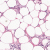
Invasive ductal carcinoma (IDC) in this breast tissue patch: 0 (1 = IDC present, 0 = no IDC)